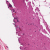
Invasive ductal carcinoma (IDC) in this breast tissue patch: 0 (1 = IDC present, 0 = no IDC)